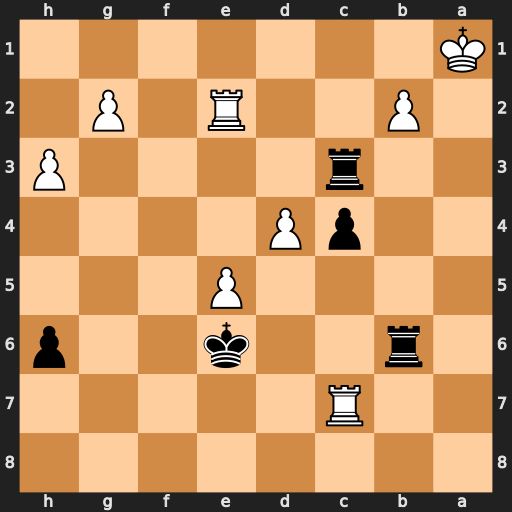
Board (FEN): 8/2R5/1r2k2p/4P3/2pP4/2r4P/1P2R1P1/K7
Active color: b
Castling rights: -
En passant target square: -
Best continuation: Rc1+ Ka2 Ra6#